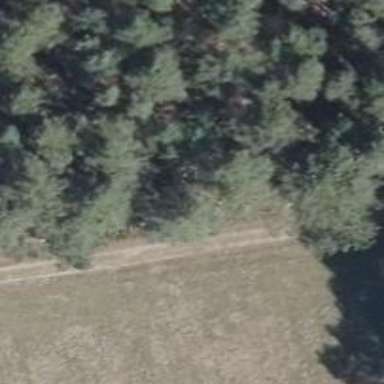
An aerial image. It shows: Hunting stand.